Chest X-ray. View position: PA
Patient age: 47
Patient sex: M
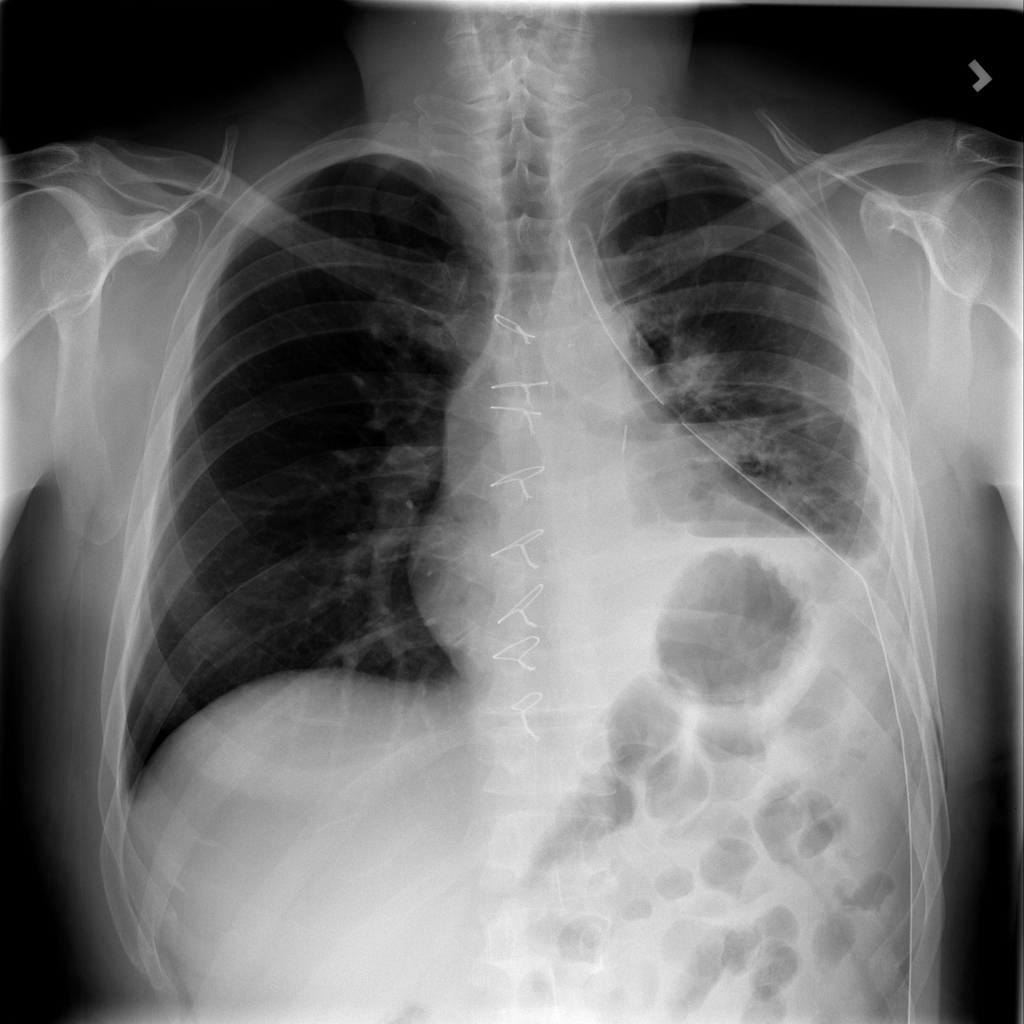
Finding: Pneumothorax